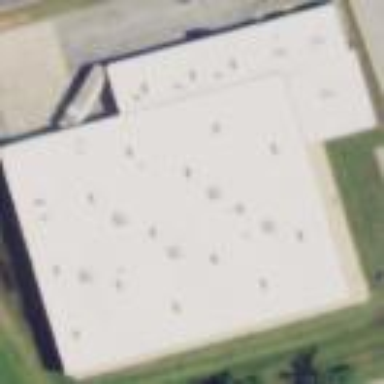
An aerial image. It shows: Commercial building.